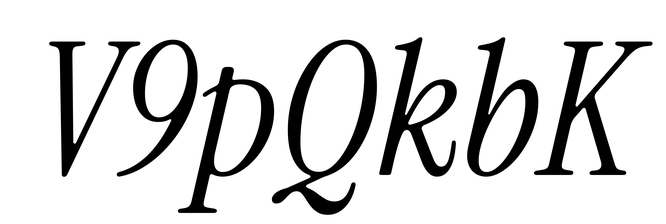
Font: InstrumentSerif-Italic